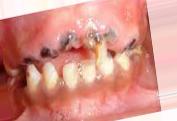
Condition: Caries